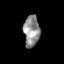
Tissue: prostate
Cell type: T cells
Senescence score: 0.246
Nuclear area (px): 495
Mean DAPI intensity: 144.428